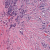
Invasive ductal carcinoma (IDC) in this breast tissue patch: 1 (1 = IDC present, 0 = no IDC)